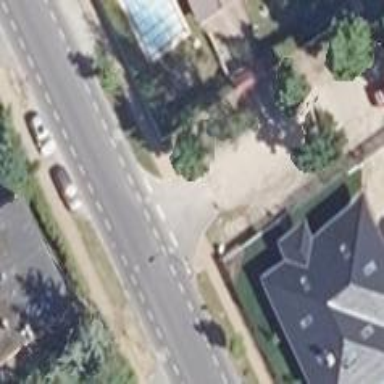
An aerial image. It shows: Residential road with compacted surface.